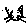
Label: cat